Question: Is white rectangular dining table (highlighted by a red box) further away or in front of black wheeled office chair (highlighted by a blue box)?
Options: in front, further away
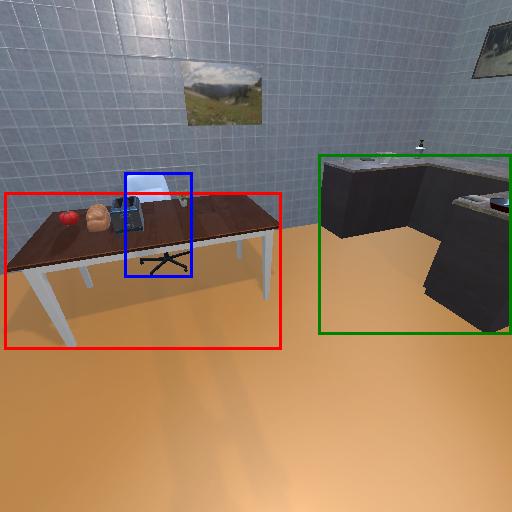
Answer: in front